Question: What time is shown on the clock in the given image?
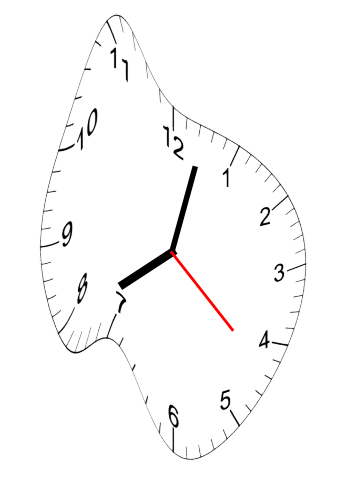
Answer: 08:02:22